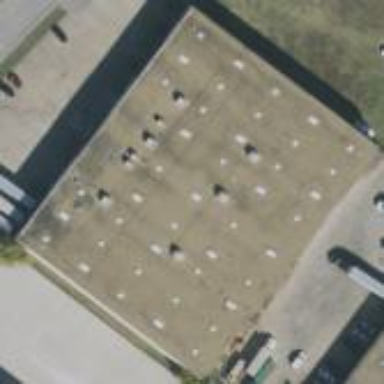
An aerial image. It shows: Warehouse building.